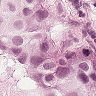
Metastatic tissue present: yes